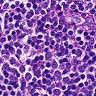
Metastatic tissue present: no